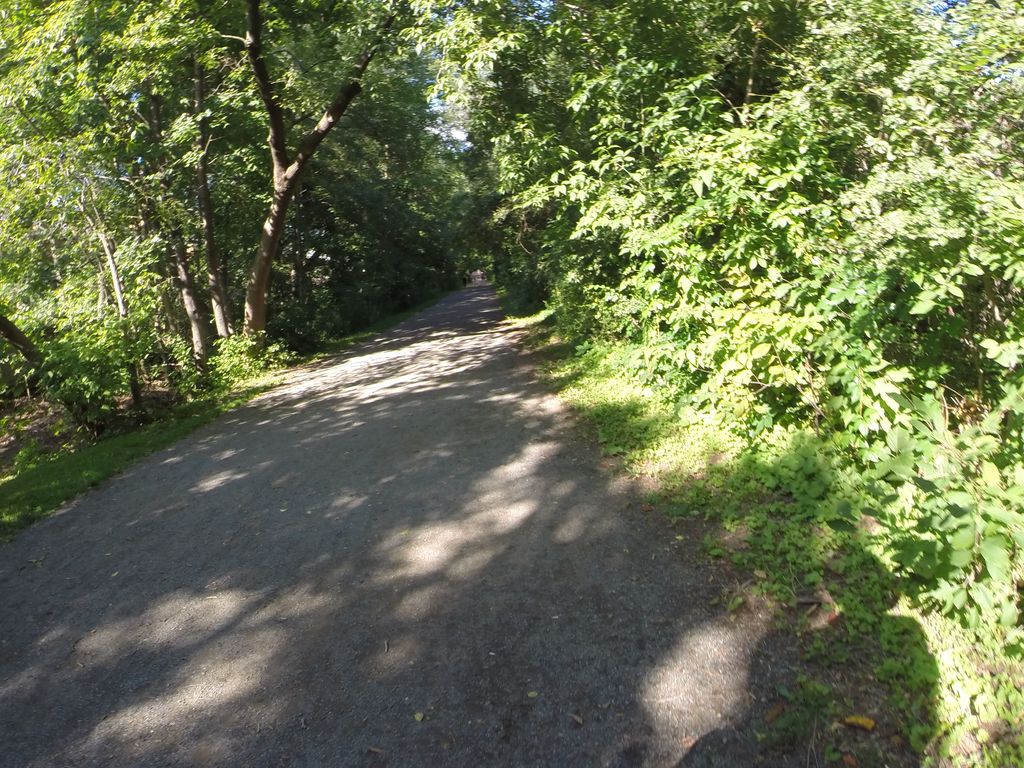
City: toronto